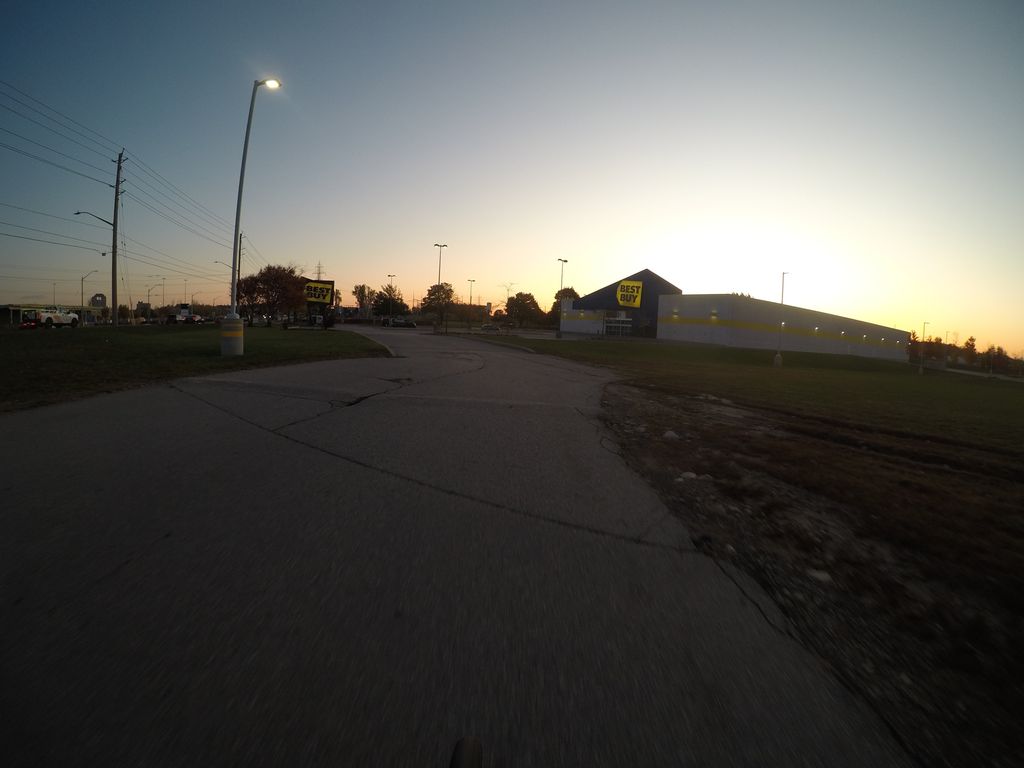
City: kitchener-waterloo